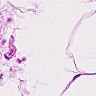
Metastatic tissue present: no